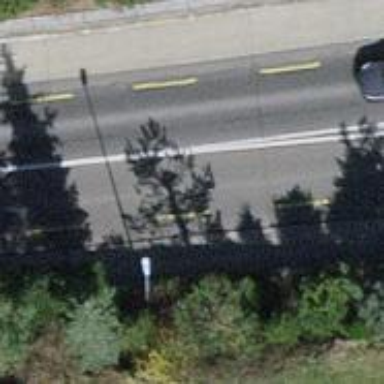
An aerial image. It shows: Secondary road with dedicated cycle lane.